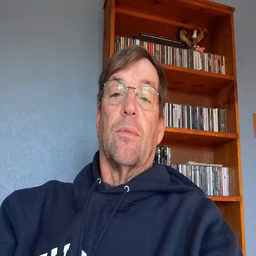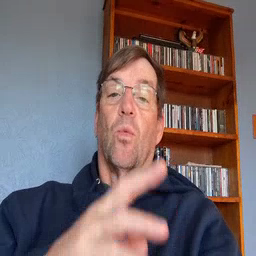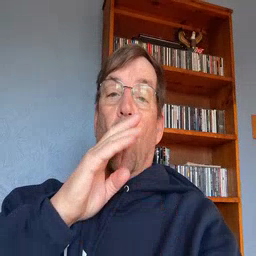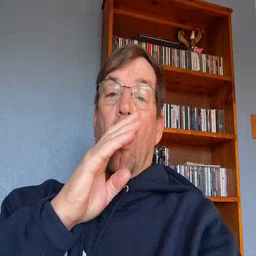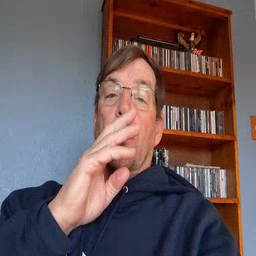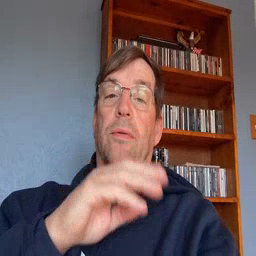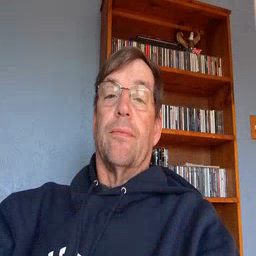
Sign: water